Interaction volume radius: 5 \u00c5
Interaction volume height: 15 \u00c5
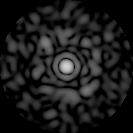
Disorder parameter: 0.846